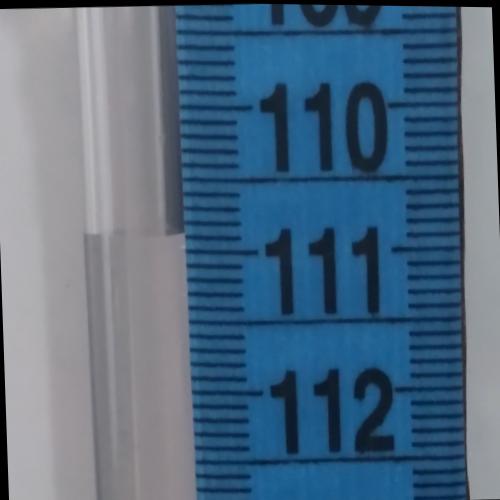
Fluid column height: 110.9 cm